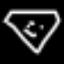
Label: diamond